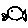
Label: fish